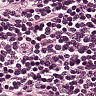
Metastatic tissue present: no